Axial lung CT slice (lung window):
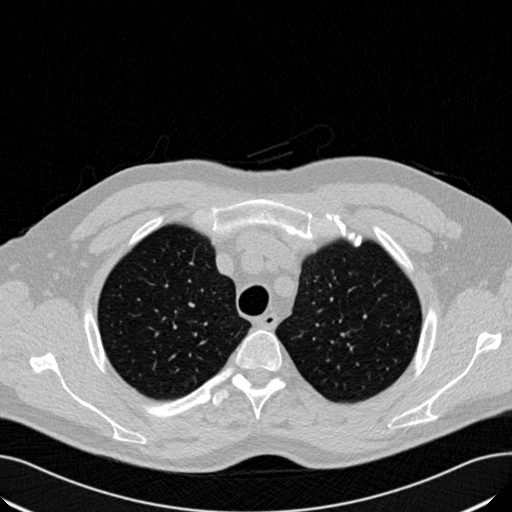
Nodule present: no